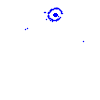
Particle: electron